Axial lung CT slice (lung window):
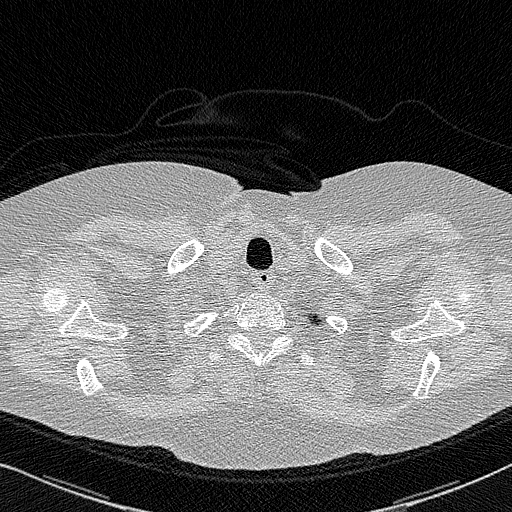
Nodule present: no